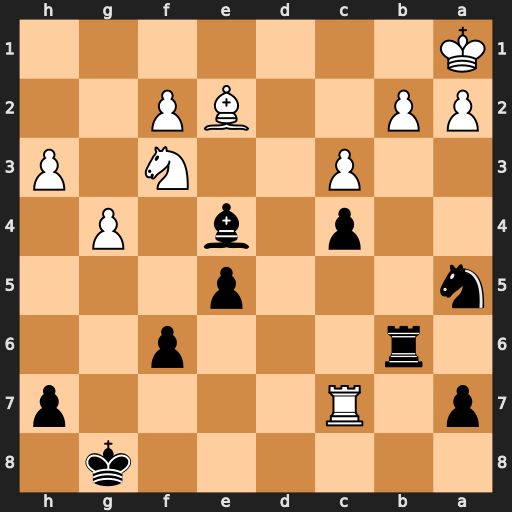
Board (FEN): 6k1/p1R4p/1r3p2/n3p3/2p1b1P1/2P2N1P/PP2BP2/K7
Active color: b
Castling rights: -
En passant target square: -
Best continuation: Nb3+ axb3 Ra6#